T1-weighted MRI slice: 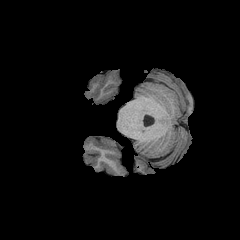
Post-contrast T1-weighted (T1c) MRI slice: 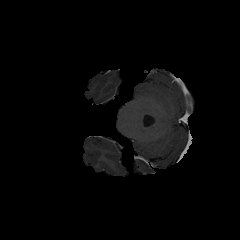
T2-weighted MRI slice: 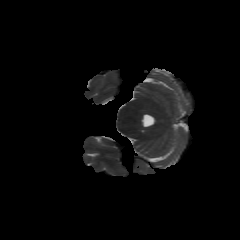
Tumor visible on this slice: no